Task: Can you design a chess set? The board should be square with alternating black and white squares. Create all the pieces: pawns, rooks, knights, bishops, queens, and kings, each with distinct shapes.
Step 3574:
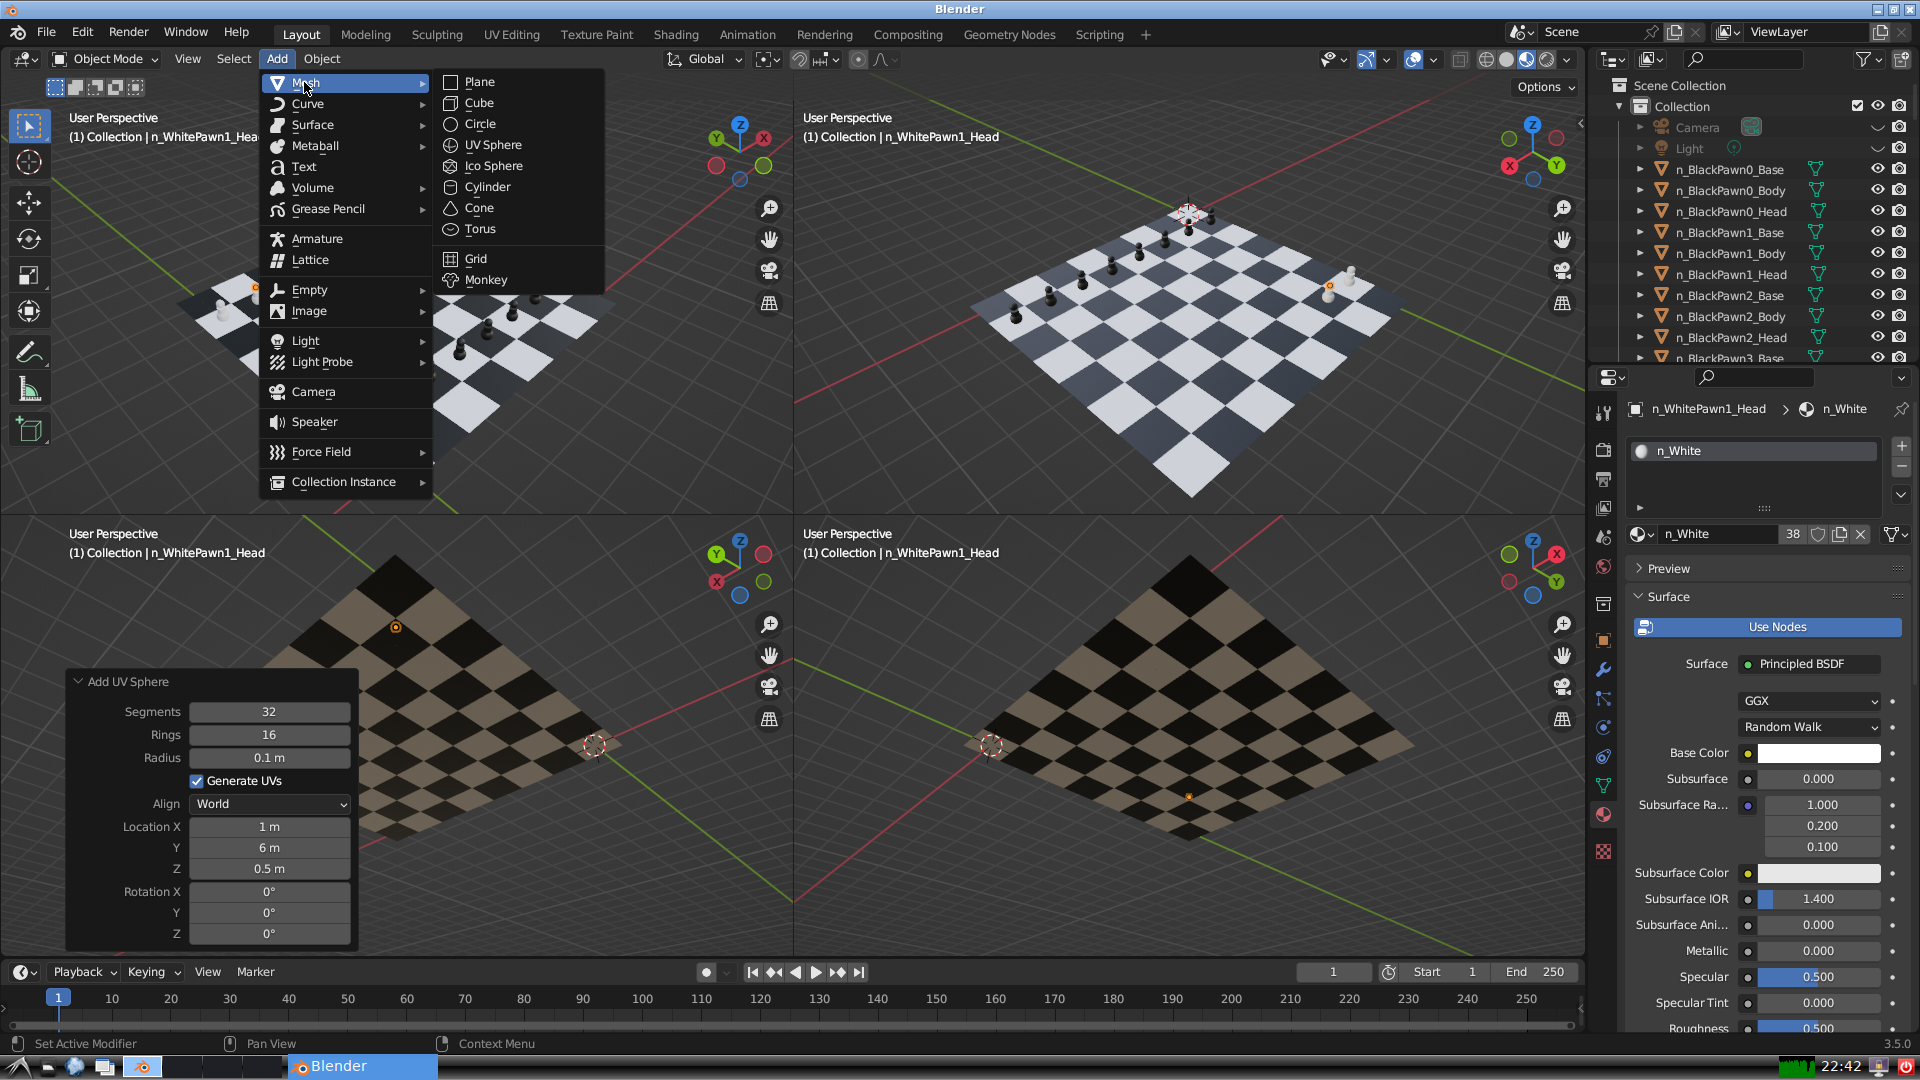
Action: {"mouse_move": [499, 144]}